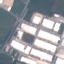
Label: Industrial